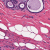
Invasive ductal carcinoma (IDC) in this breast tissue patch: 0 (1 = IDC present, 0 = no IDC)